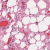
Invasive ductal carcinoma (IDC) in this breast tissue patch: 0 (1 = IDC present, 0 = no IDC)